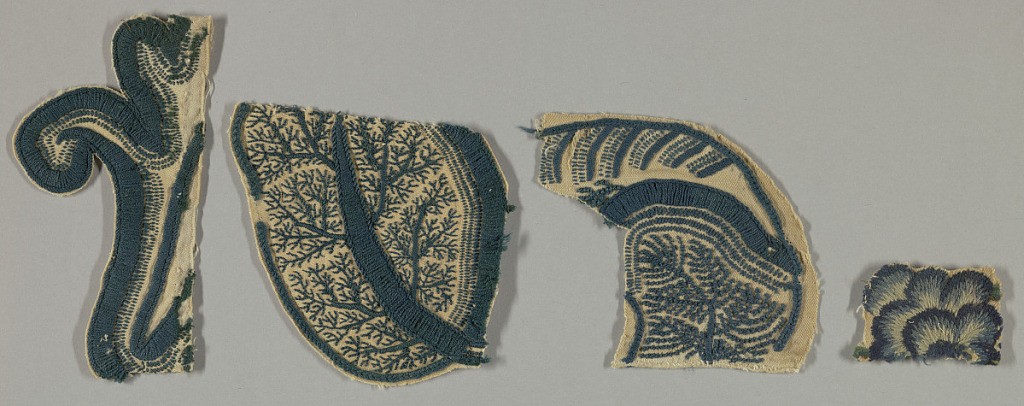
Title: Fragments
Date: late 17th century
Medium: wool on cotton Technique: crewel emroidery
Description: Irregularly shaped scraps of cotton heavily embroidered in blue or green wool.